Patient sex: M
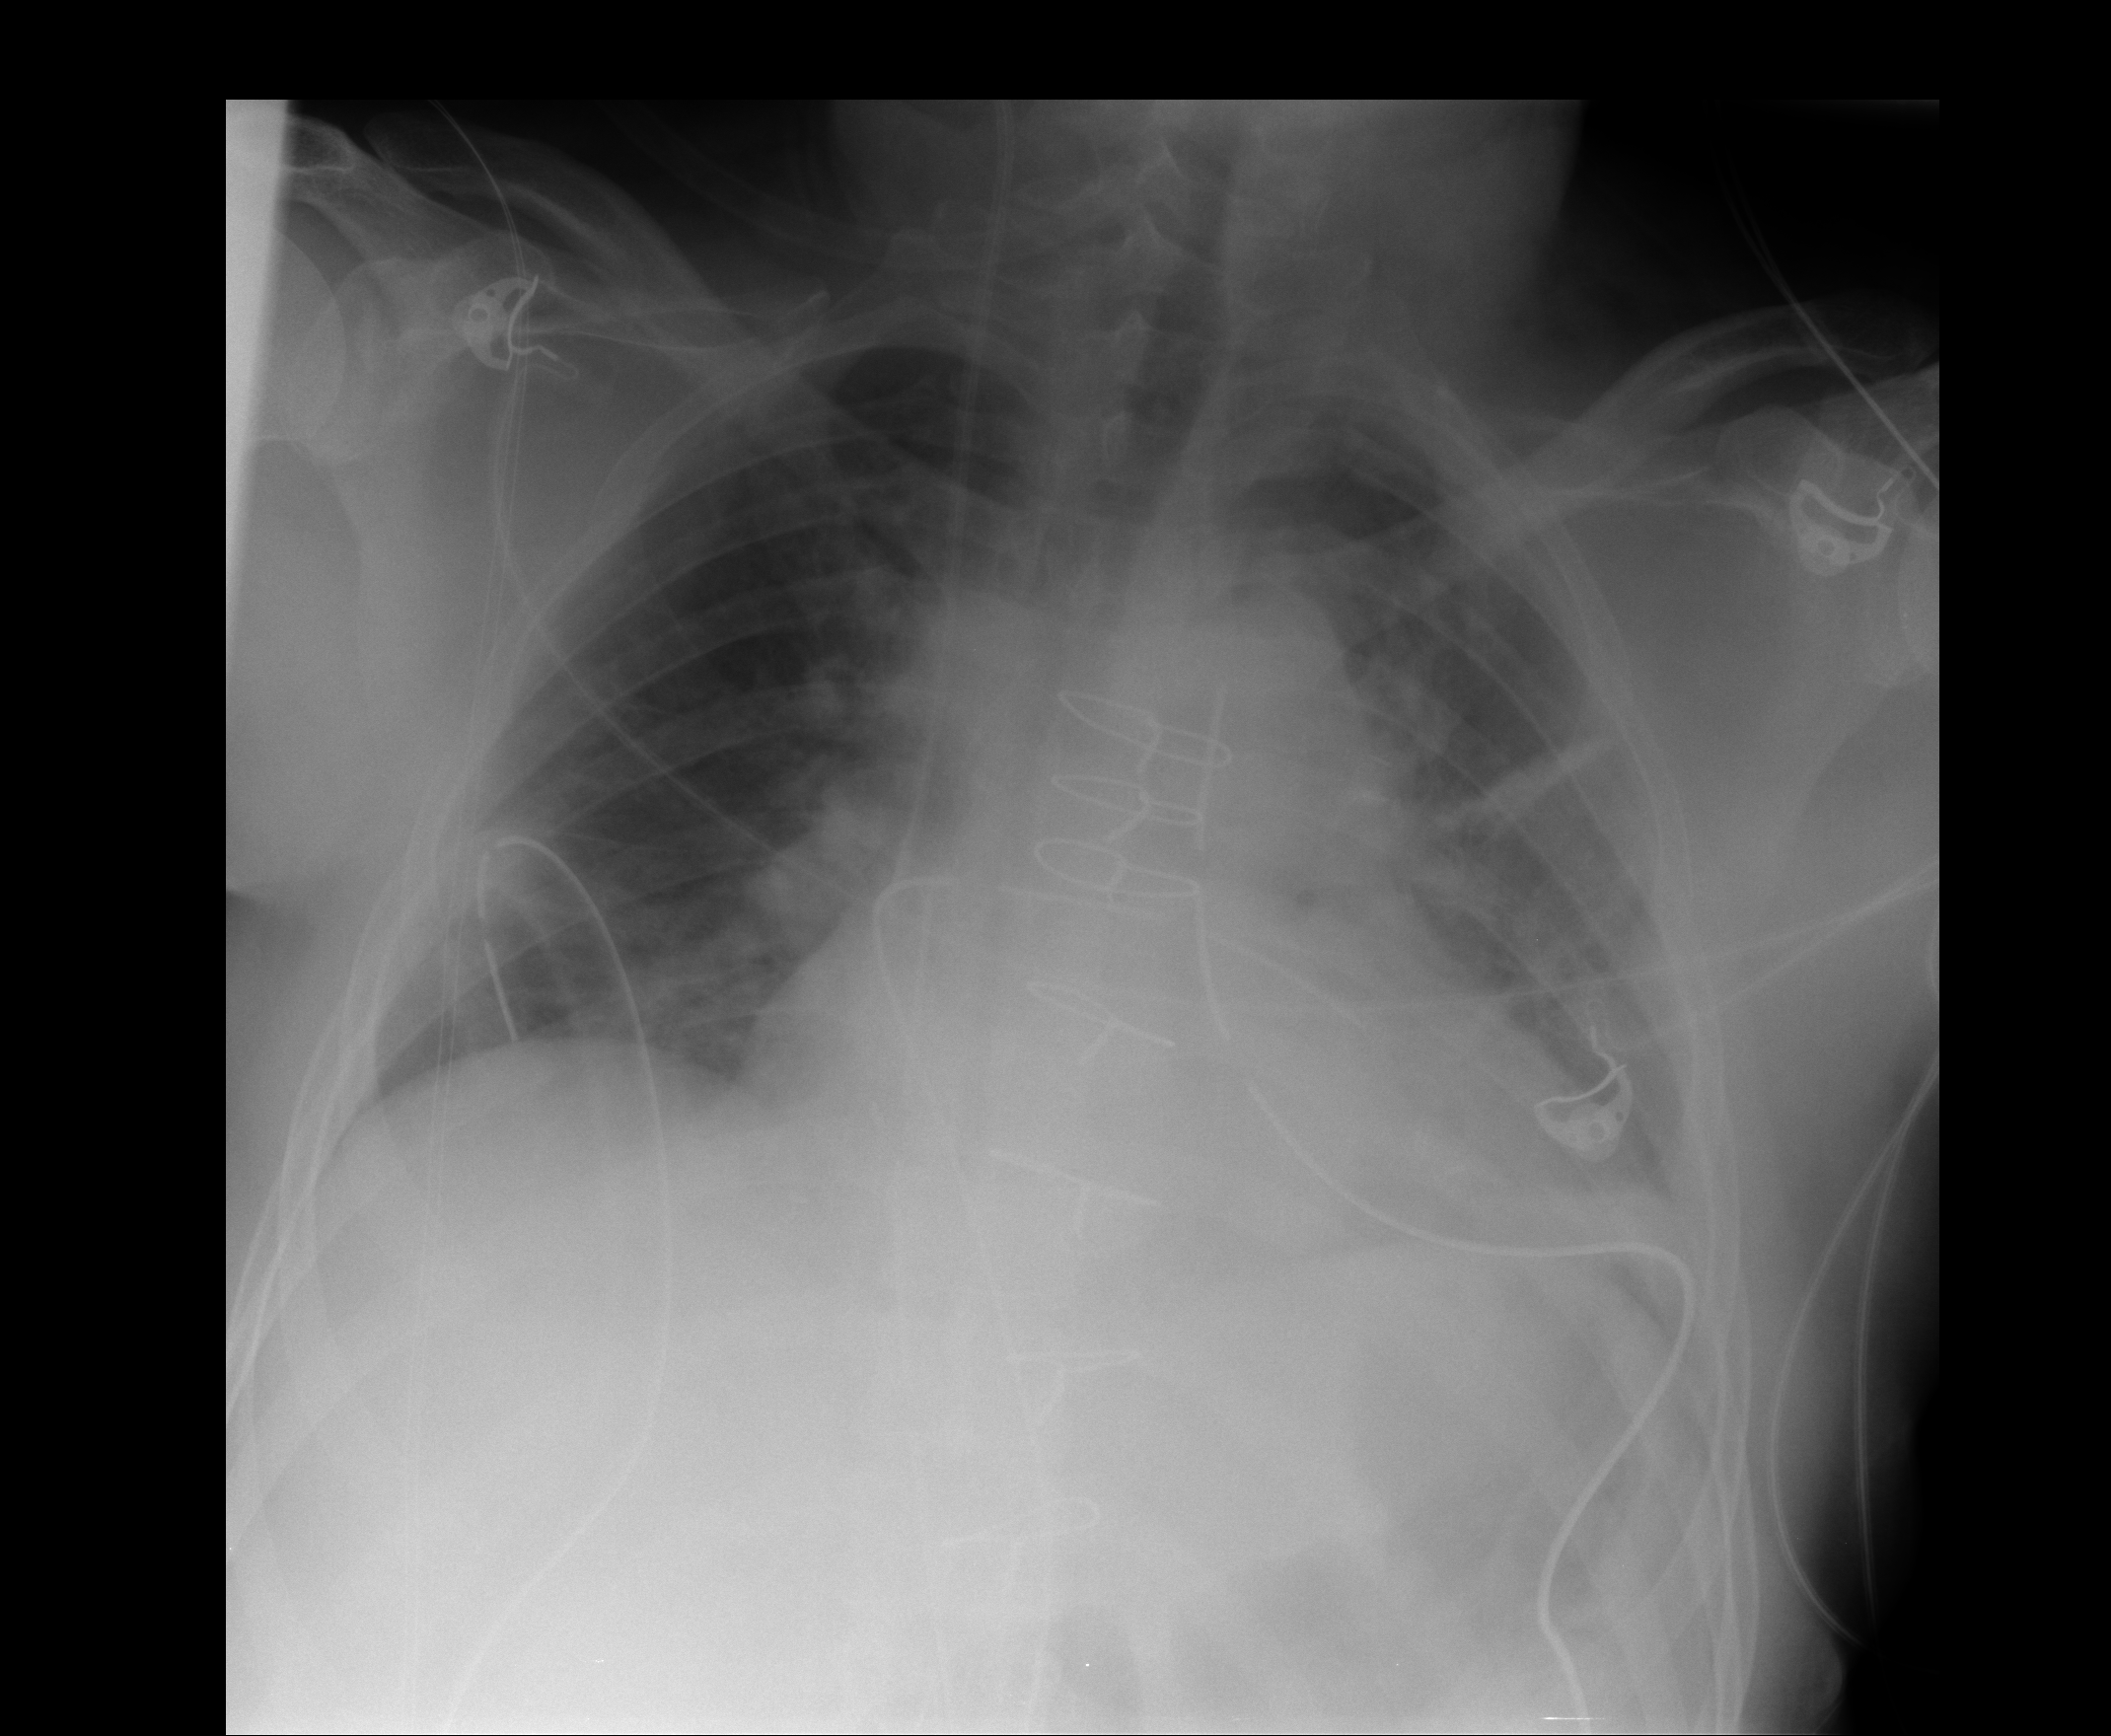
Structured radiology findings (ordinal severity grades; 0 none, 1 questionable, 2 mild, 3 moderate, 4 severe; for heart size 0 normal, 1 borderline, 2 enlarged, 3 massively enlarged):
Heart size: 3
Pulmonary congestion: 3
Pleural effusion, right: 0
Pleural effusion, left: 2
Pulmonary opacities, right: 0
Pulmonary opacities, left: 0
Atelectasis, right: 2
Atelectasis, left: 3